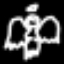
Label: angel